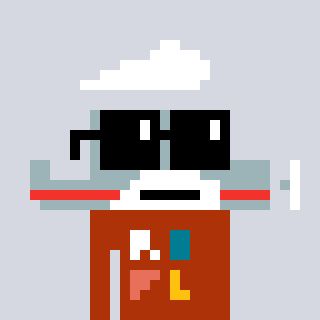
a pixel art character with square black sunglasses, a plane-shaped head and a hotbrown-colored body on a cool background